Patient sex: M
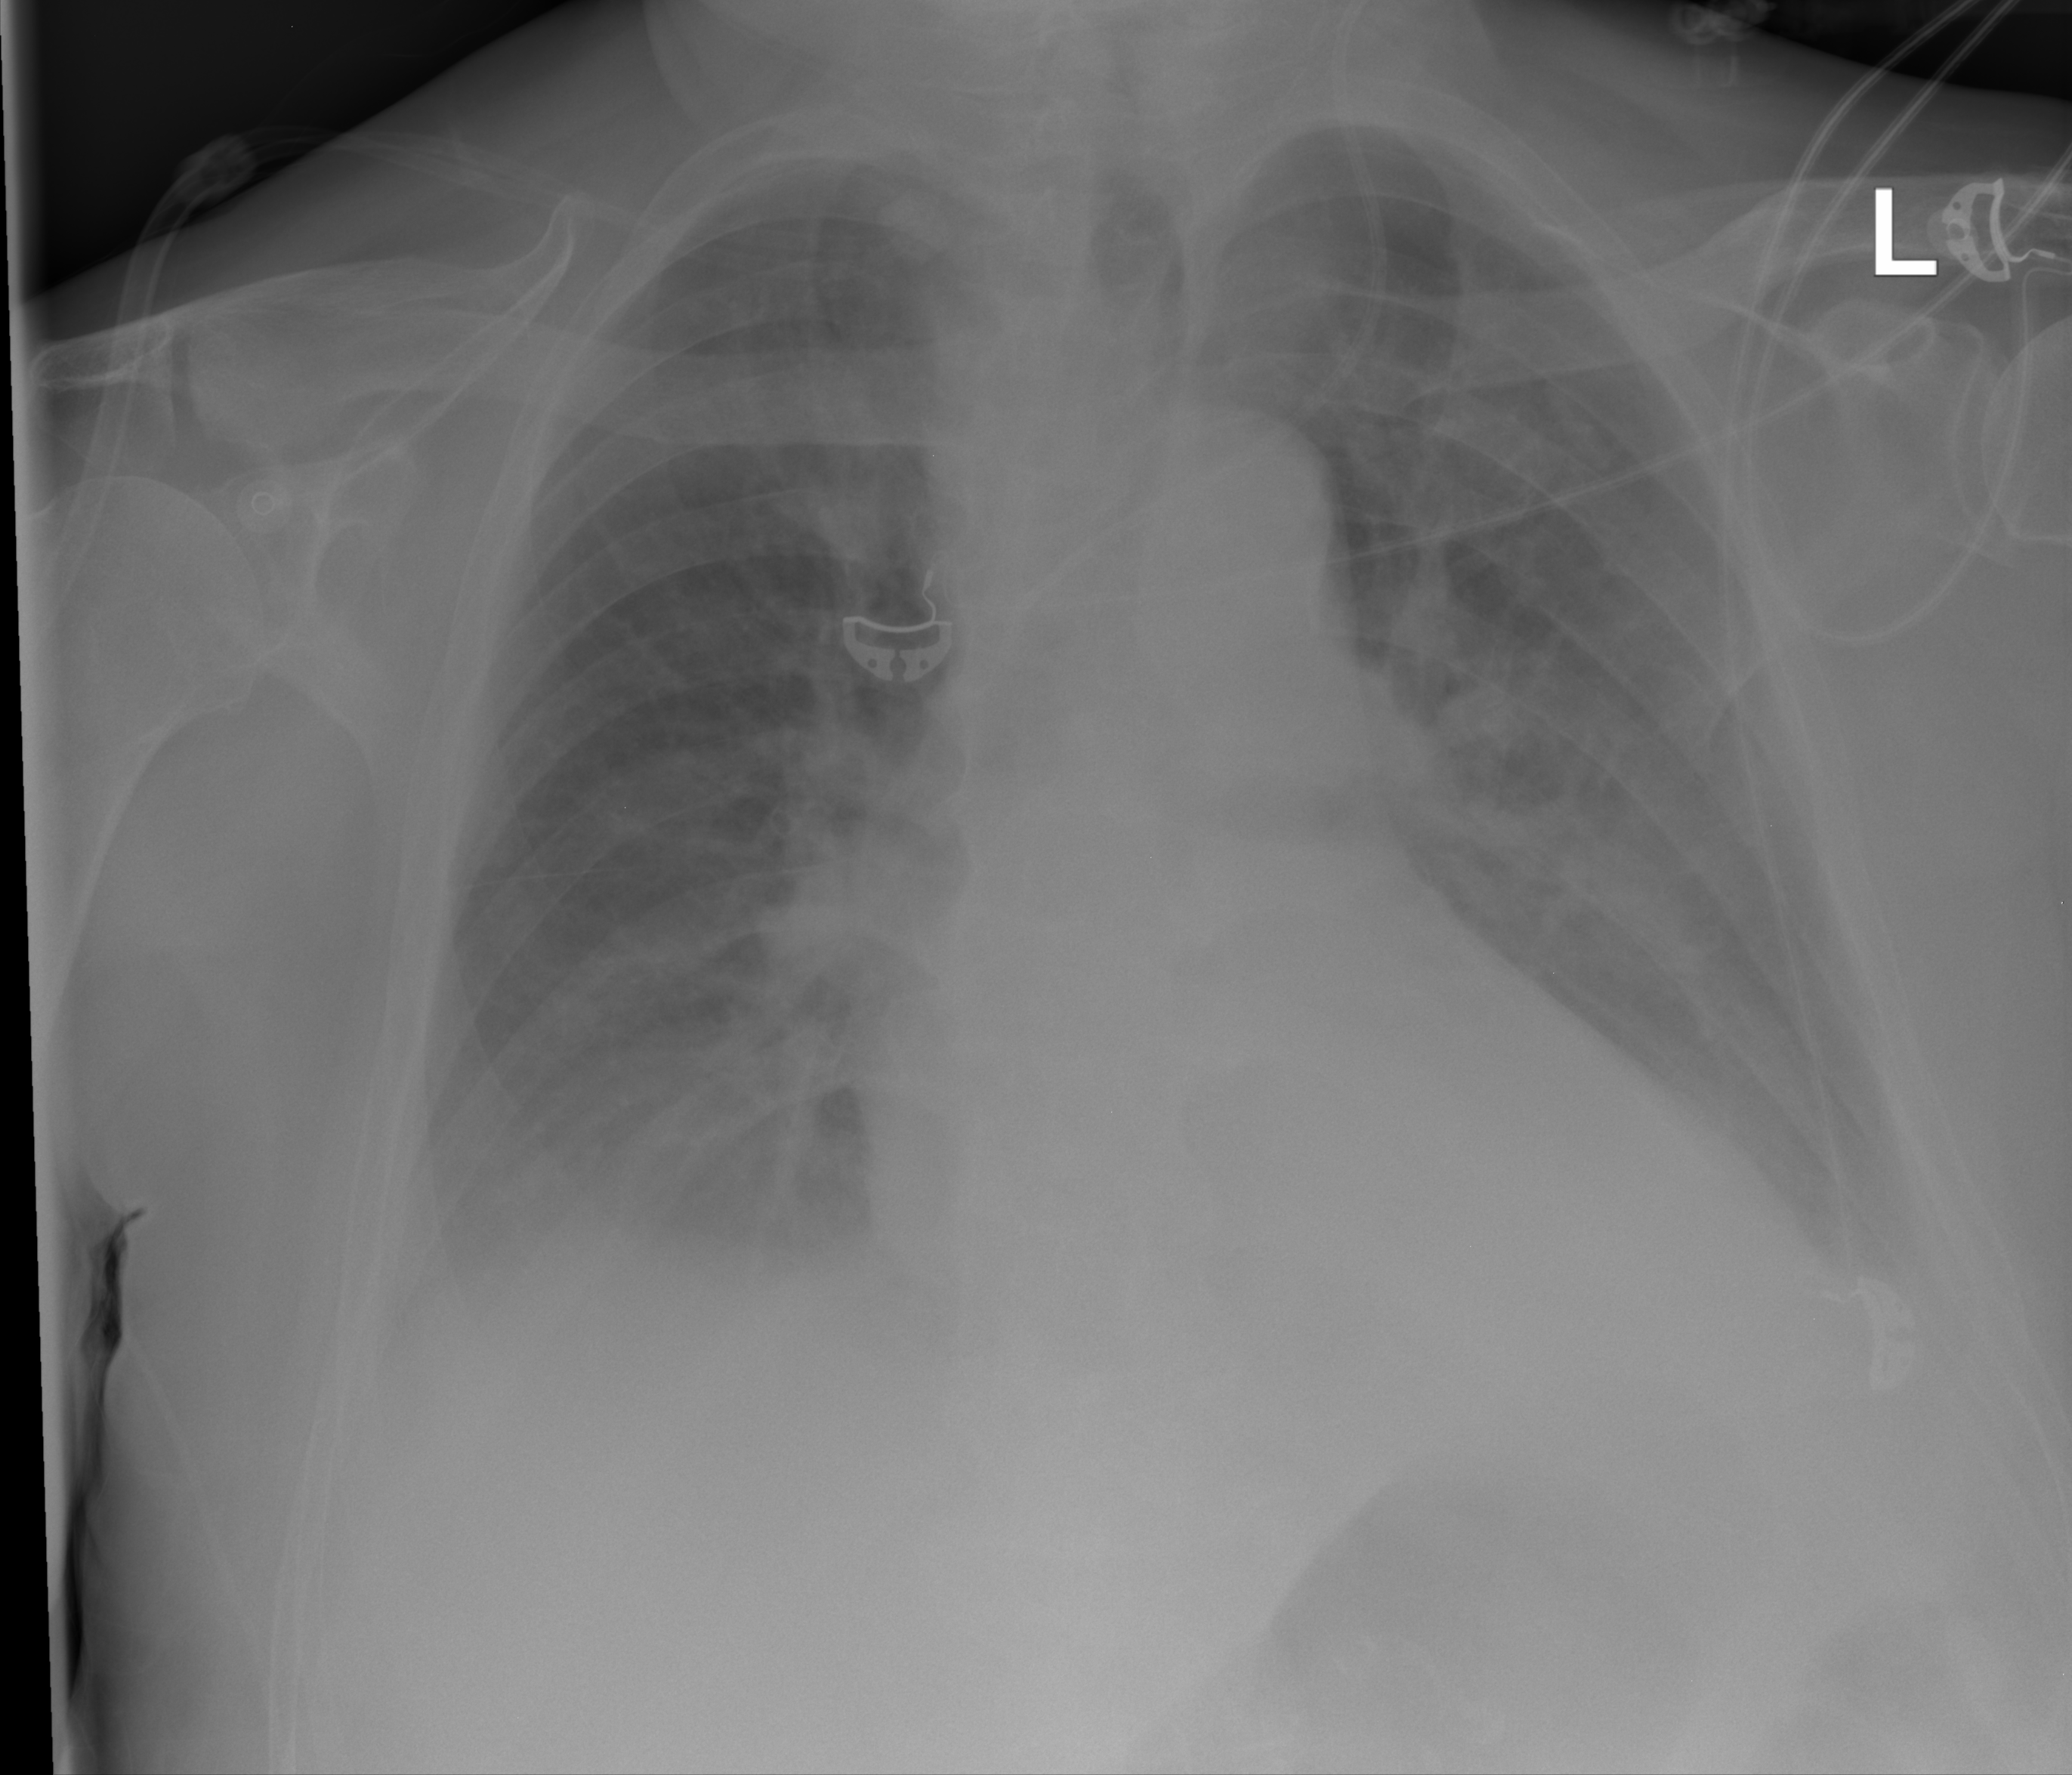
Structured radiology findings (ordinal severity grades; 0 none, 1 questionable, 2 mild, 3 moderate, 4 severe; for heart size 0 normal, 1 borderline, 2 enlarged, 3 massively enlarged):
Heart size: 0
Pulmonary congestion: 2
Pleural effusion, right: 2
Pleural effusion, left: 2
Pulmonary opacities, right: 0
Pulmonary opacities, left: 0
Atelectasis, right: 2
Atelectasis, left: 2